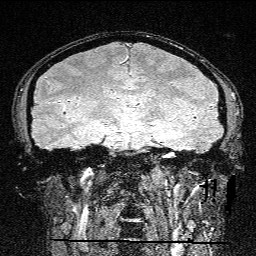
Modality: FLASH
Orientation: sagittal
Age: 26
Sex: male